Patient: sex F, age 28
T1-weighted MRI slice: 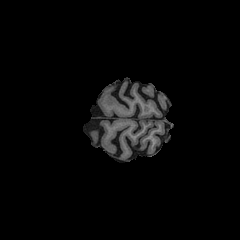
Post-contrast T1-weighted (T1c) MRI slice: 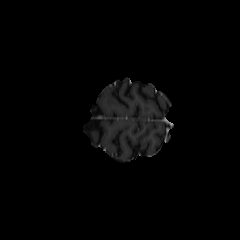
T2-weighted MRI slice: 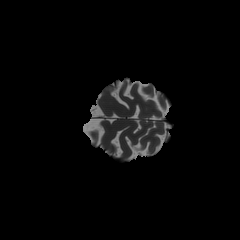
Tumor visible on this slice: no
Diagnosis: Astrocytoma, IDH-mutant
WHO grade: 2